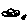
Label: car